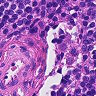
Metastatic tissue present: no